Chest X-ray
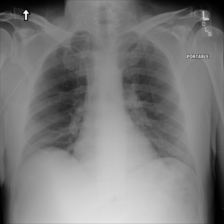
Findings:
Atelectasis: negative
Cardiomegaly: negative
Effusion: negative
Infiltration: negative
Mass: negative
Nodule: negative
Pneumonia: negative
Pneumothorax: negative
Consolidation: negative
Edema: negative
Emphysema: negative
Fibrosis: negative
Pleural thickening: negative
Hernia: negative